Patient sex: M
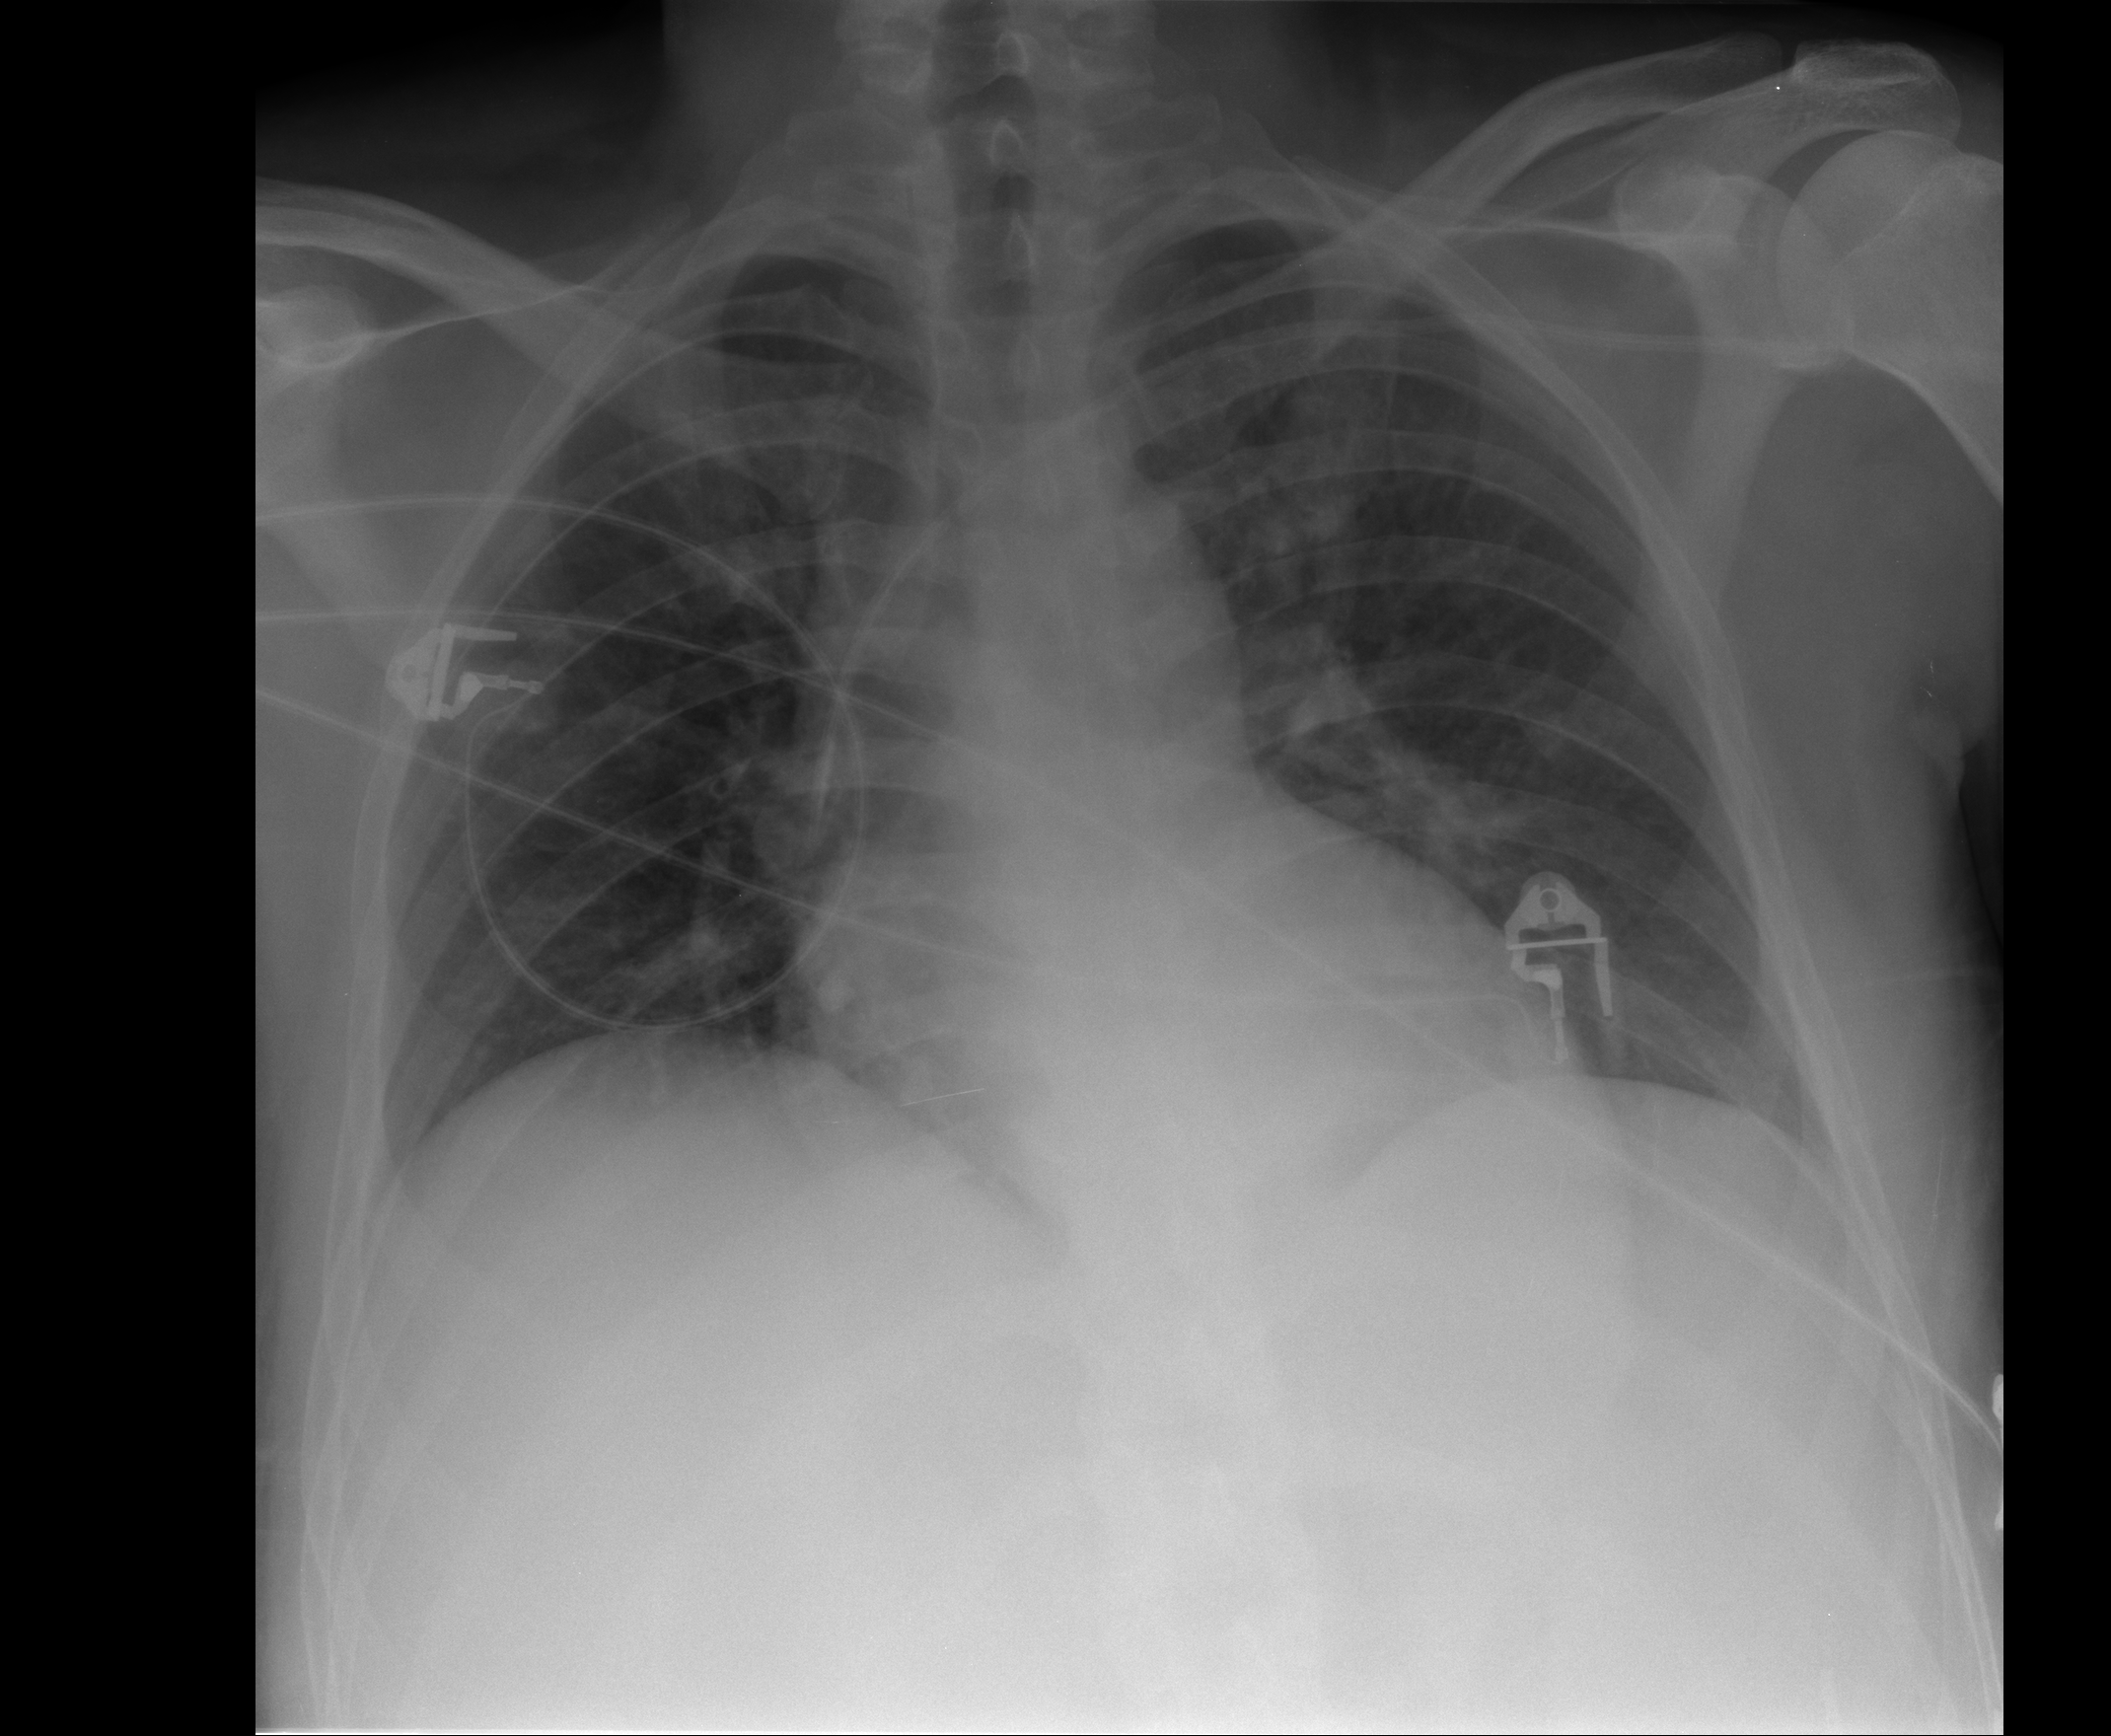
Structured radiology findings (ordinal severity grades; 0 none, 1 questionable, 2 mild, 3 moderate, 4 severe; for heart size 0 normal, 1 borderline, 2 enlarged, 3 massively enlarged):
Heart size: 1
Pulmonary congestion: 0
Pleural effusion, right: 0
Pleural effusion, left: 0
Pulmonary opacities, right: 0
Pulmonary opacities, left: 0
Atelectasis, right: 2
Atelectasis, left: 0